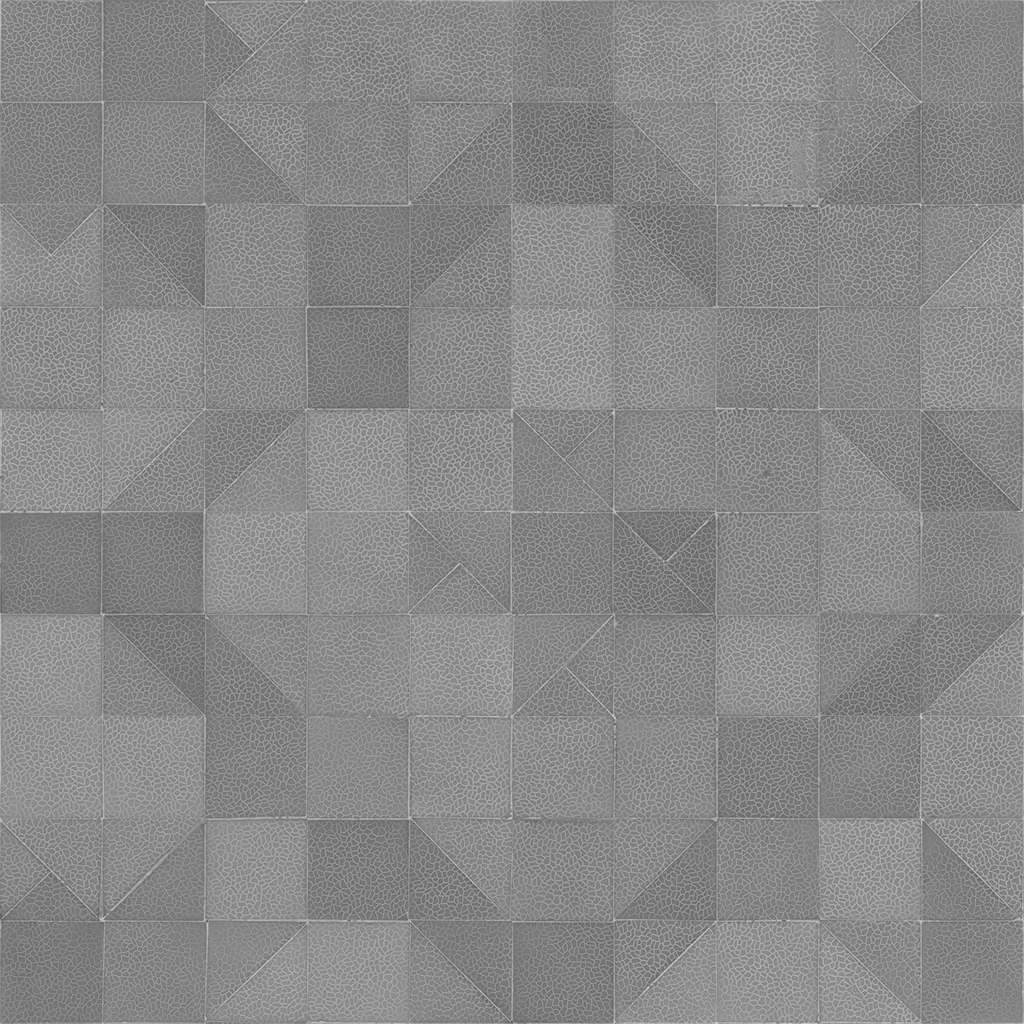
Texture map type: Roughness